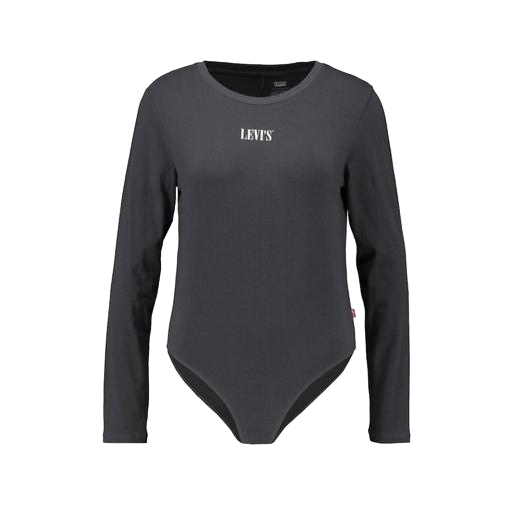
long-sleeve top, longsleeve t-shirt, l/s top, white background